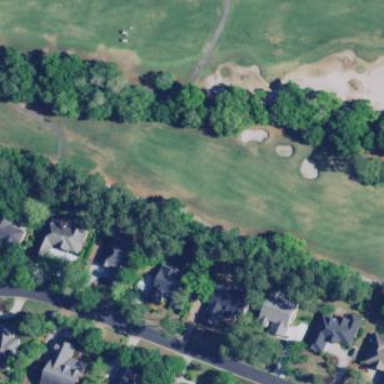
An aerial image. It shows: Grassy area designated as golf fairway.